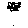
Label: flower